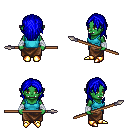
a pixel art fantasy rpg character, female body template, orc, green skin, teal pirate shirt, robe skirt, blue long hairstyle, white cloth bandages, gold boots, spear, four views (front, back, left, right), 2x2 character sprite sheet, small pixel art, hard edges, no anti-aliasing